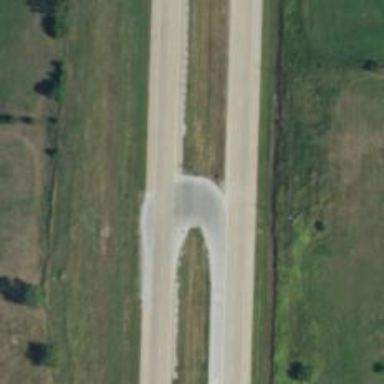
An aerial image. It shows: Trunk link highway.